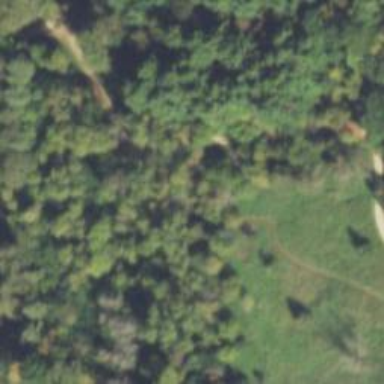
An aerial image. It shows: Path.